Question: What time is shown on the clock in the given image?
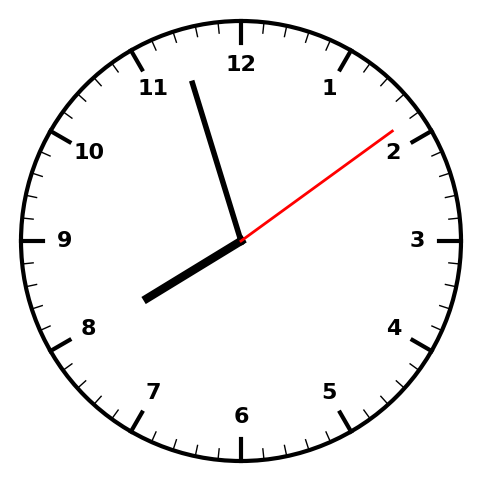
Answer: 07:57:09